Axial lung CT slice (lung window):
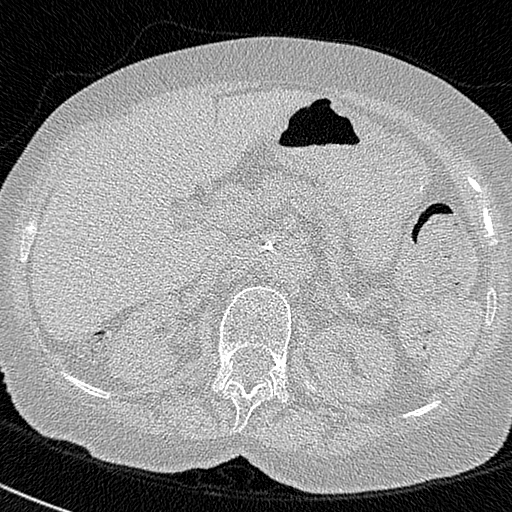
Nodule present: no